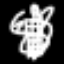
Label: The Eiffel Tower